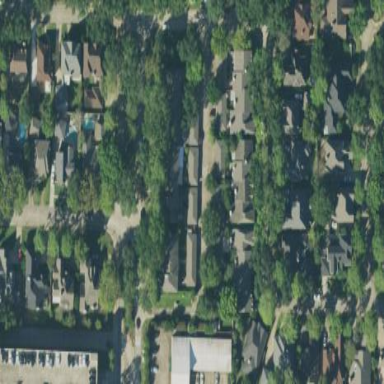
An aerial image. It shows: Single-family residential area.